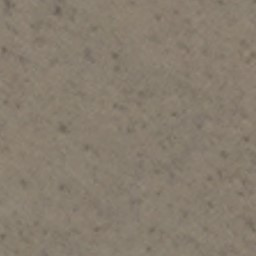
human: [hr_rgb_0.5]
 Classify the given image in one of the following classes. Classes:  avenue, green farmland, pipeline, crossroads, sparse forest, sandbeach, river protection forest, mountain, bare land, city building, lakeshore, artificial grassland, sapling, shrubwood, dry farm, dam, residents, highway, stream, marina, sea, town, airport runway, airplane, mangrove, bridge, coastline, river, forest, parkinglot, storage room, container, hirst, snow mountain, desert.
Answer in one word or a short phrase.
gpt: bare land